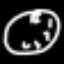
Label: clock